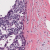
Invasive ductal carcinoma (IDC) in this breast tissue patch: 0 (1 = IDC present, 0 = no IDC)